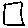
Label: square